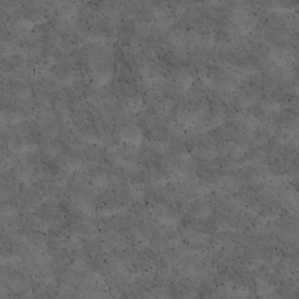
Label: non_frost